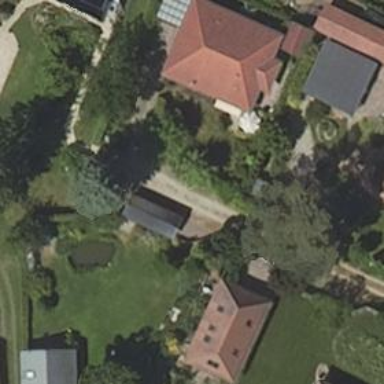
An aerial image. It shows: Driveway.